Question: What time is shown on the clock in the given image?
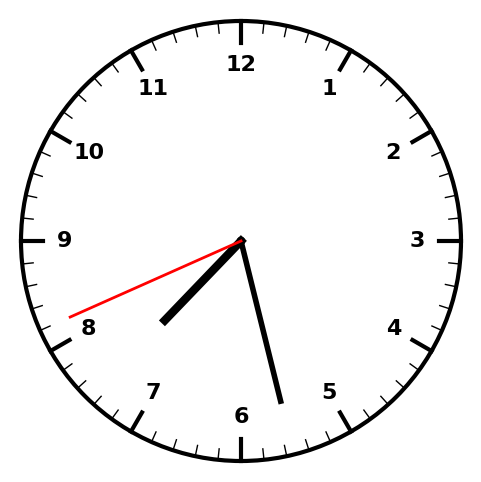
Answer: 07:27:41